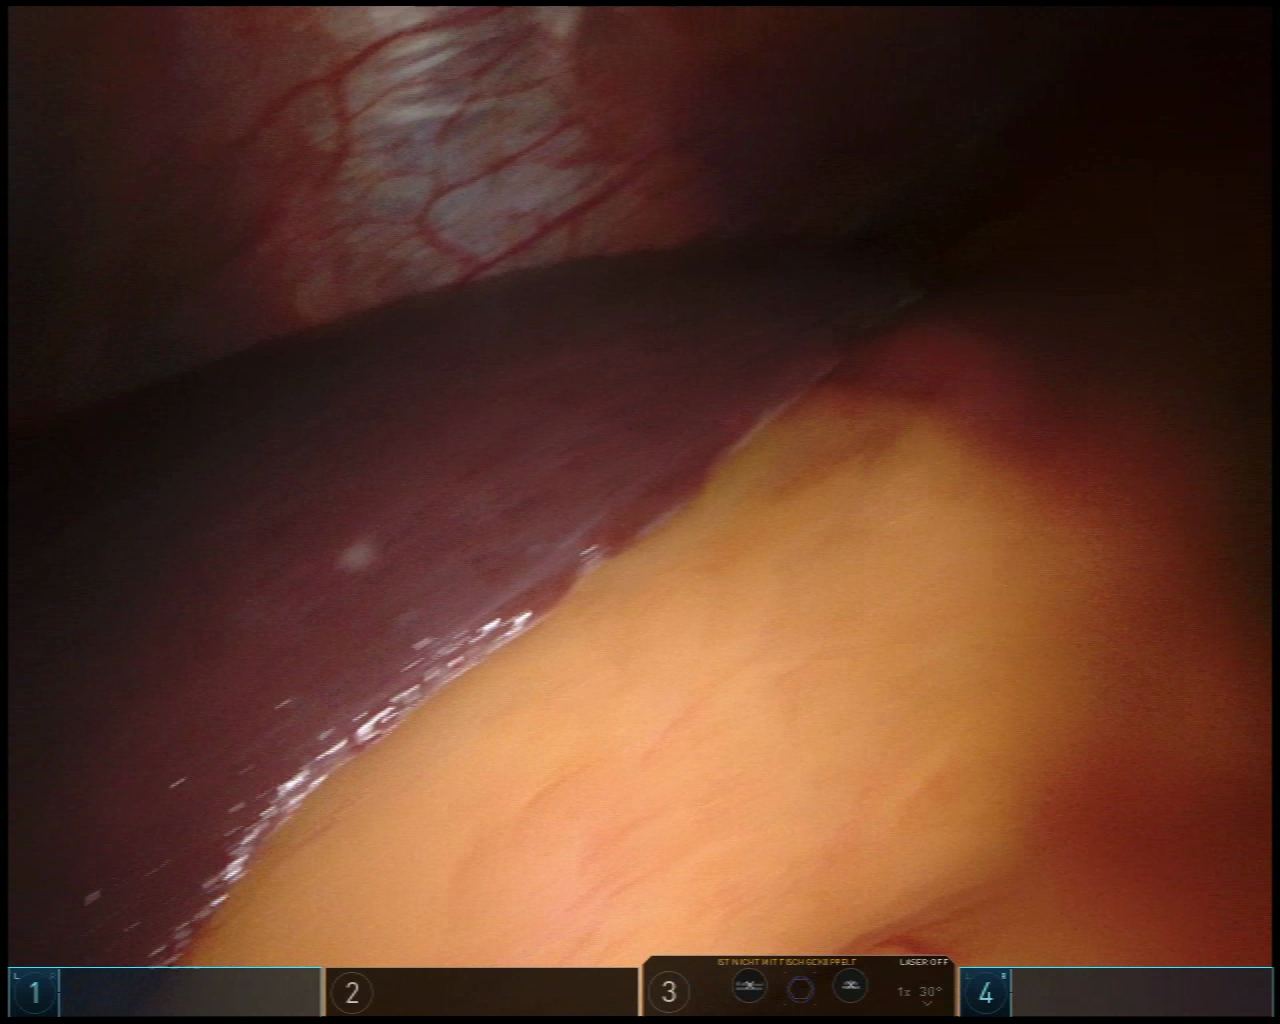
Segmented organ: liver
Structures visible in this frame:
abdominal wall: yes
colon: no
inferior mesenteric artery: no
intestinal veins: no
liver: yes
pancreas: no
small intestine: no
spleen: no
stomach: no
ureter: no
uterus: no
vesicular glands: no